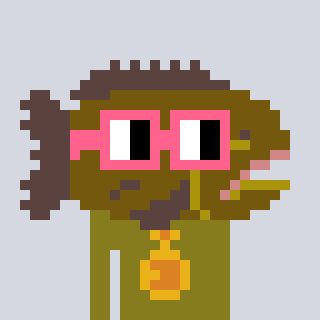
a pixel art character with square pink glasses, a grouper-shaped head and a gunk-colored body on a cool background